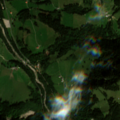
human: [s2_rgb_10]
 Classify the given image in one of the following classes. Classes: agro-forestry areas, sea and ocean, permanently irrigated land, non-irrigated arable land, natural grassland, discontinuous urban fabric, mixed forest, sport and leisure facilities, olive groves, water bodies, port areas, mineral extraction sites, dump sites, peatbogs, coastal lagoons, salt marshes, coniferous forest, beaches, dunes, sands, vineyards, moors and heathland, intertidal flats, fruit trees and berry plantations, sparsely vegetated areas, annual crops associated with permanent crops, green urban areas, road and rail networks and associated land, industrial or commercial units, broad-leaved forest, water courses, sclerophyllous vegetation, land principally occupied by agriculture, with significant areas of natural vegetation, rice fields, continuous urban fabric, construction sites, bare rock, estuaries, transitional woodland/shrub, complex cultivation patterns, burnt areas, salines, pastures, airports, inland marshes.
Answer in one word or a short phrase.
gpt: pastures, land principally occupied by agriculture, with significant areas of natural vegetation, coniferous forest, mixed forest, sparsely vegetated areas